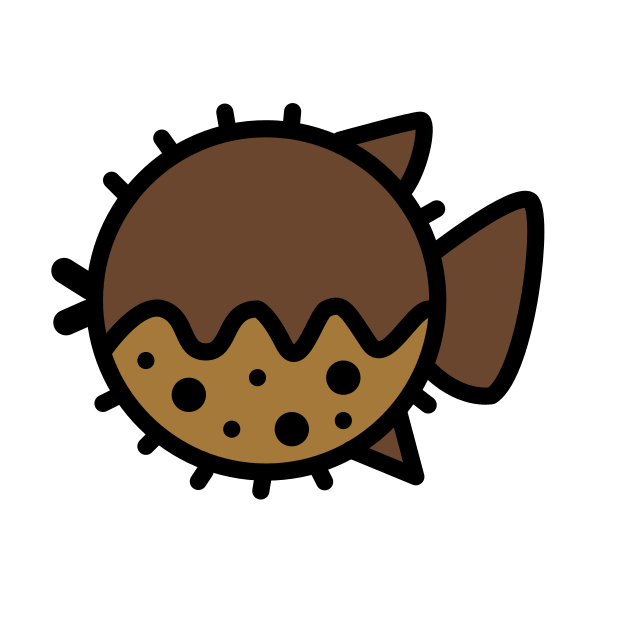
blowfish